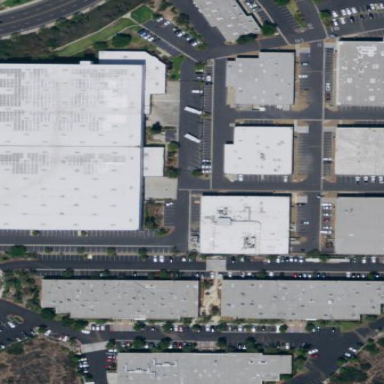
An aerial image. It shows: Industrial building.